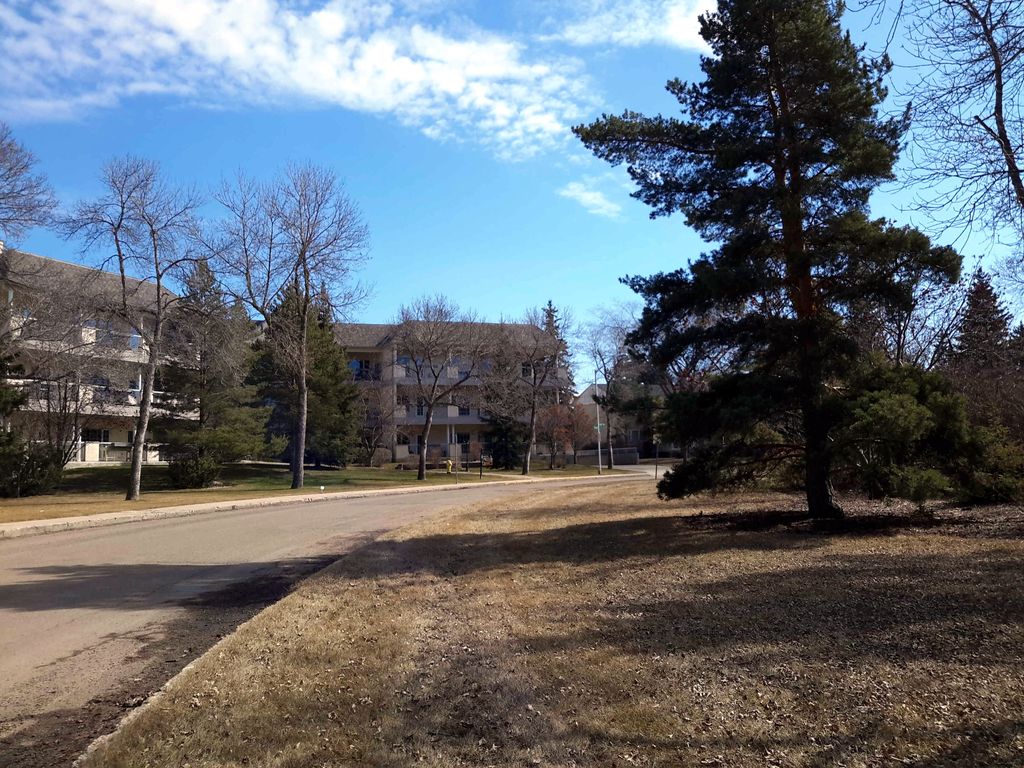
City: edmonton